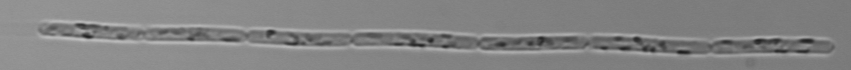
Label: Cerataulina_pelagica